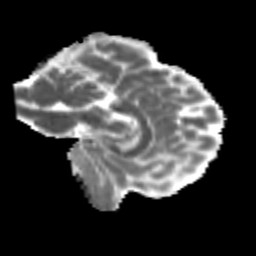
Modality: MD
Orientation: sagittal
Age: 21
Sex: male
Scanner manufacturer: siemens
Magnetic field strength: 3 T
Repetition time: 3.5 s
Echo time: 0.113 s